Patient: sex M, age 71
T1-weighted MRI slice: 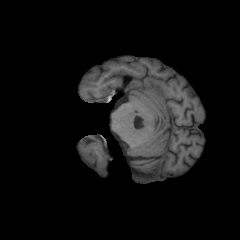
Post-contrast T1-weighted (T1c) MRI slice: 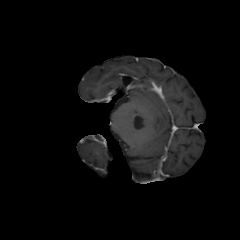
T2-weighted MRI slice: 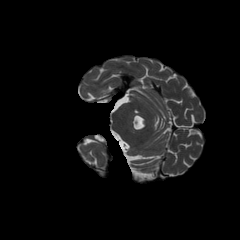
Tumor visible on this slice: no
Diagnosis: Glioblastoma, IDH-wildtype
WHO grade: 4